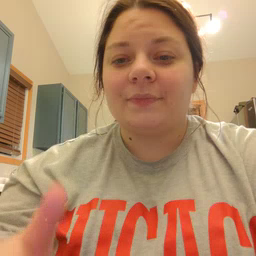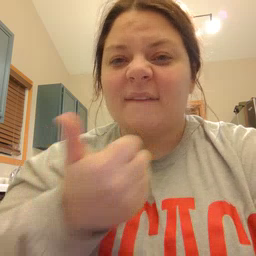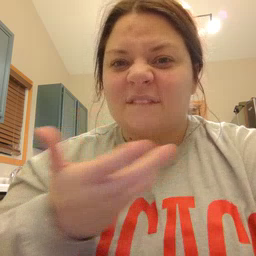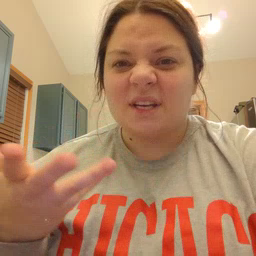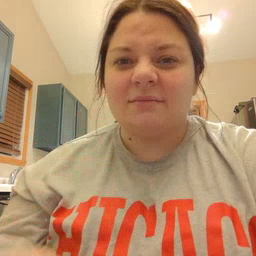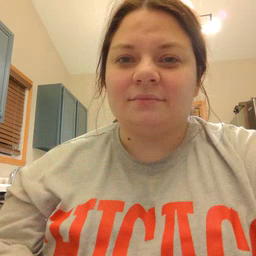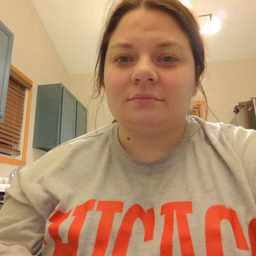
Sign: every